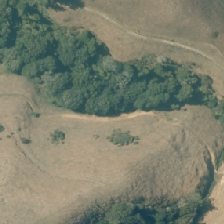
Land cover: indigenous_forest